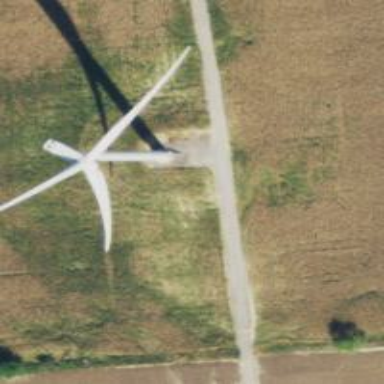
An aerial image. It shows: Wind generator powered by horizontal axis wind turbine.